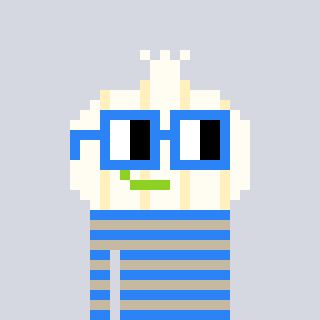
a pixel art character with square blue glasses, a garlic-shaped head and a bege-colored body on a cool background